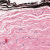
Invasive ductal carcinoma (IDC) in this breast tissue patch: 0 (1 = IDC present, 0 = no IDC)